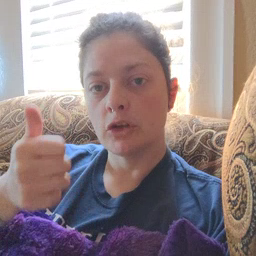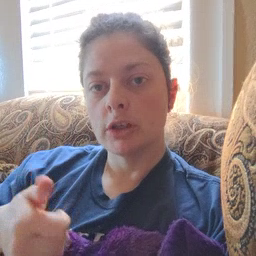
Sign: every